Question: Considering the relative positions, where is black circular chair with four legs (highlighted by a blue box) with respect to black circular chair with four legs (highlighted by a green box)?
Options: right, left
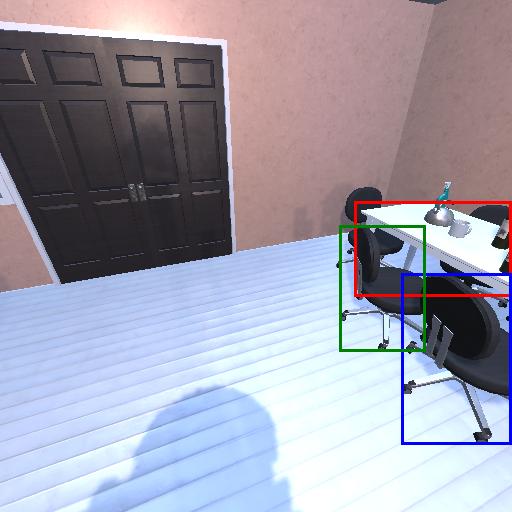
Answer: right